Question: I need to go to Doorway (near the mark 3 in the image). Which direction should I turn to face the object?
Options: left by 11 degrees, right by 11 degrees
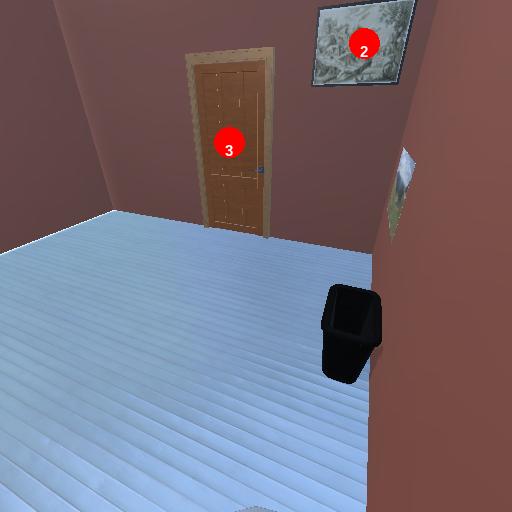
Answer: left by 11 degrees